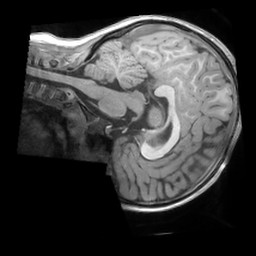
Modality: T1w
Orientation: sagittal
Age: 4
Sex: female
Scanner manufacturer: siemens
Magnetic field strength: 3 T
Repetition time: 2.53 s
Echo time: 0.00164 s